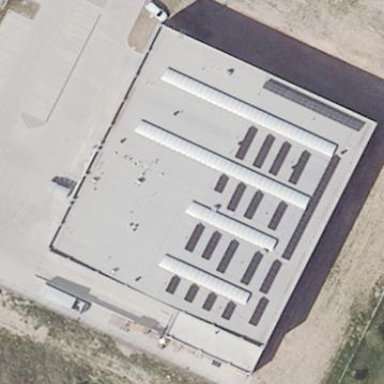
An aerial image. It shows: Manufacturing building.